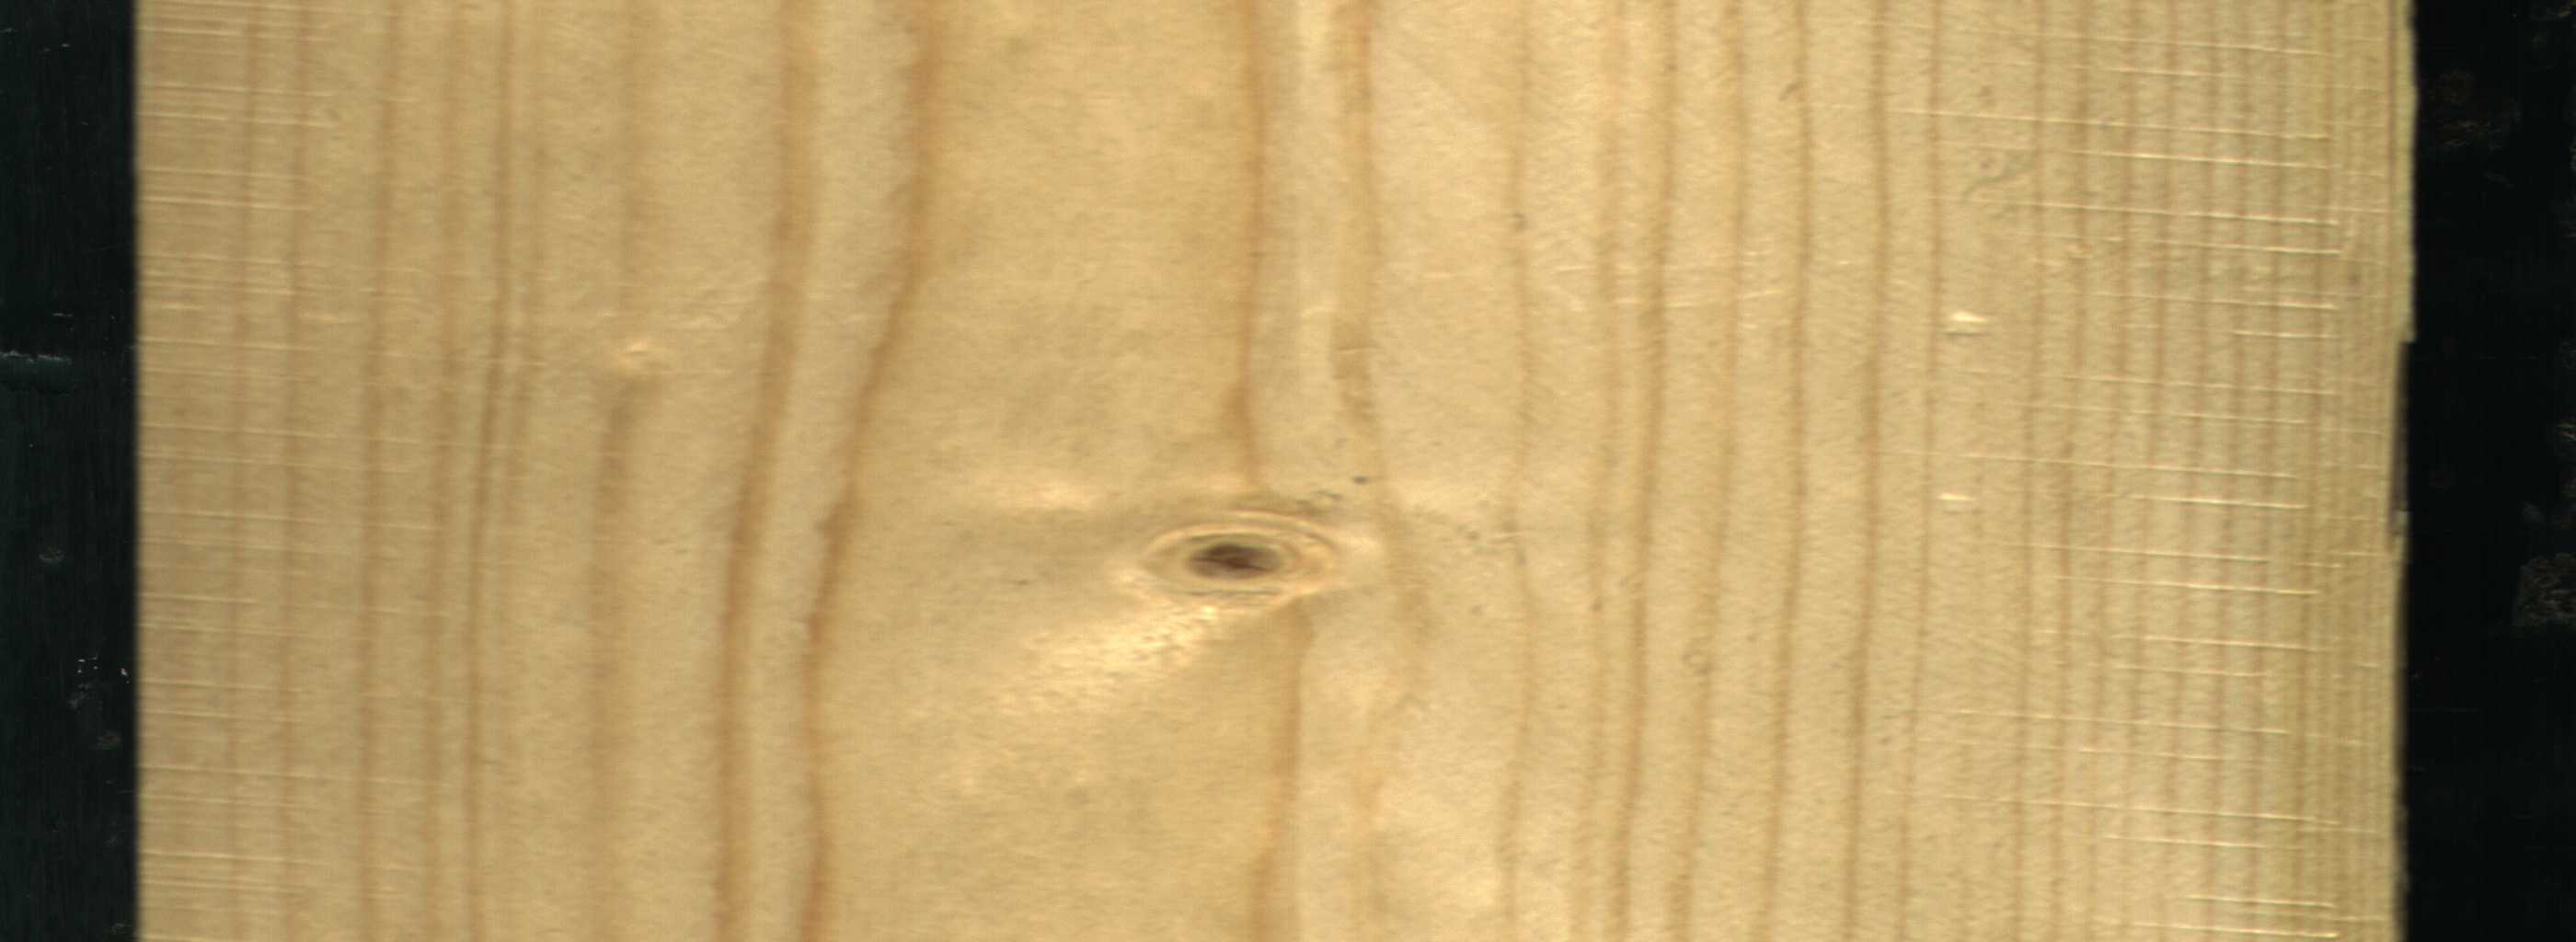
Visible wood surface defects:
Live_Knot